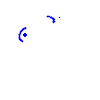
Particle: proton